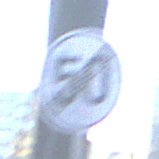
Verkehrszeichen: EndeGeschwindigkeit50
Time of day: SunriseSunset
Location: Outdoor (Urban)
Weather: Clear
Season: NotSpecified
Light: Natural